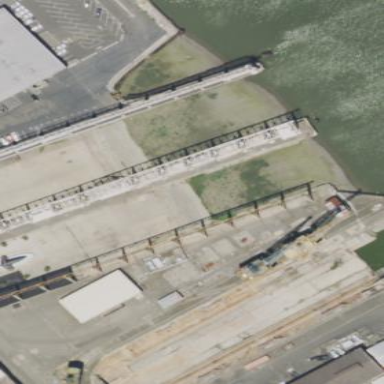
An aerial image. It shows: Industrial area with shipyard. There is man-made pier in the vicinity.